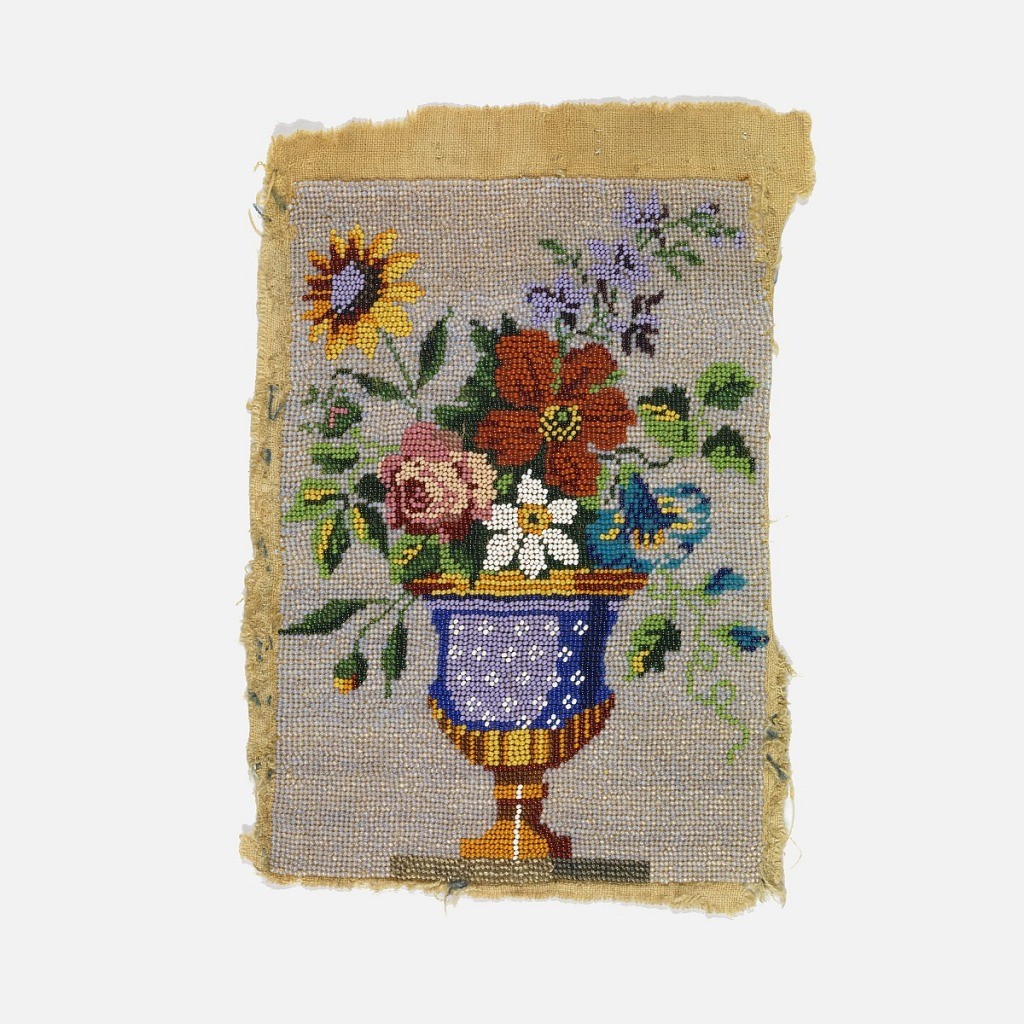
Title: Beadwork picture
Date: early 19th century
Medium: cotton, glass beads Technique: embroidery and beadwork Label: Glass beads, cotton foundation
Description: Design of vase and flowers.